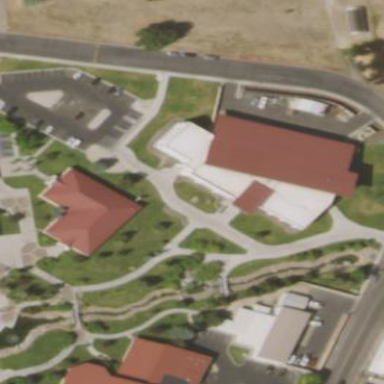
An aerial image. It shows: College building.